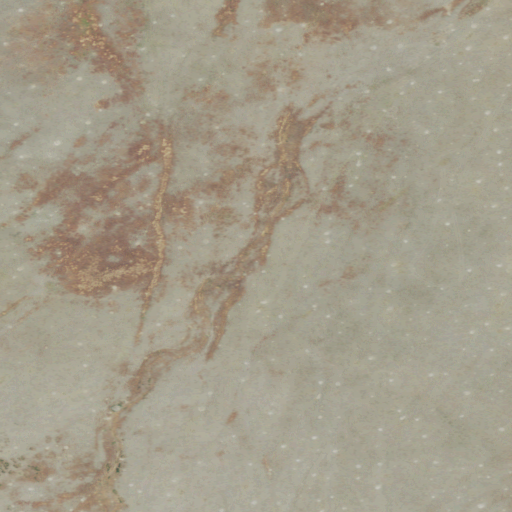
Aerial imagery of valley in Montana named O'Neil Coulee containing grassland and shrub